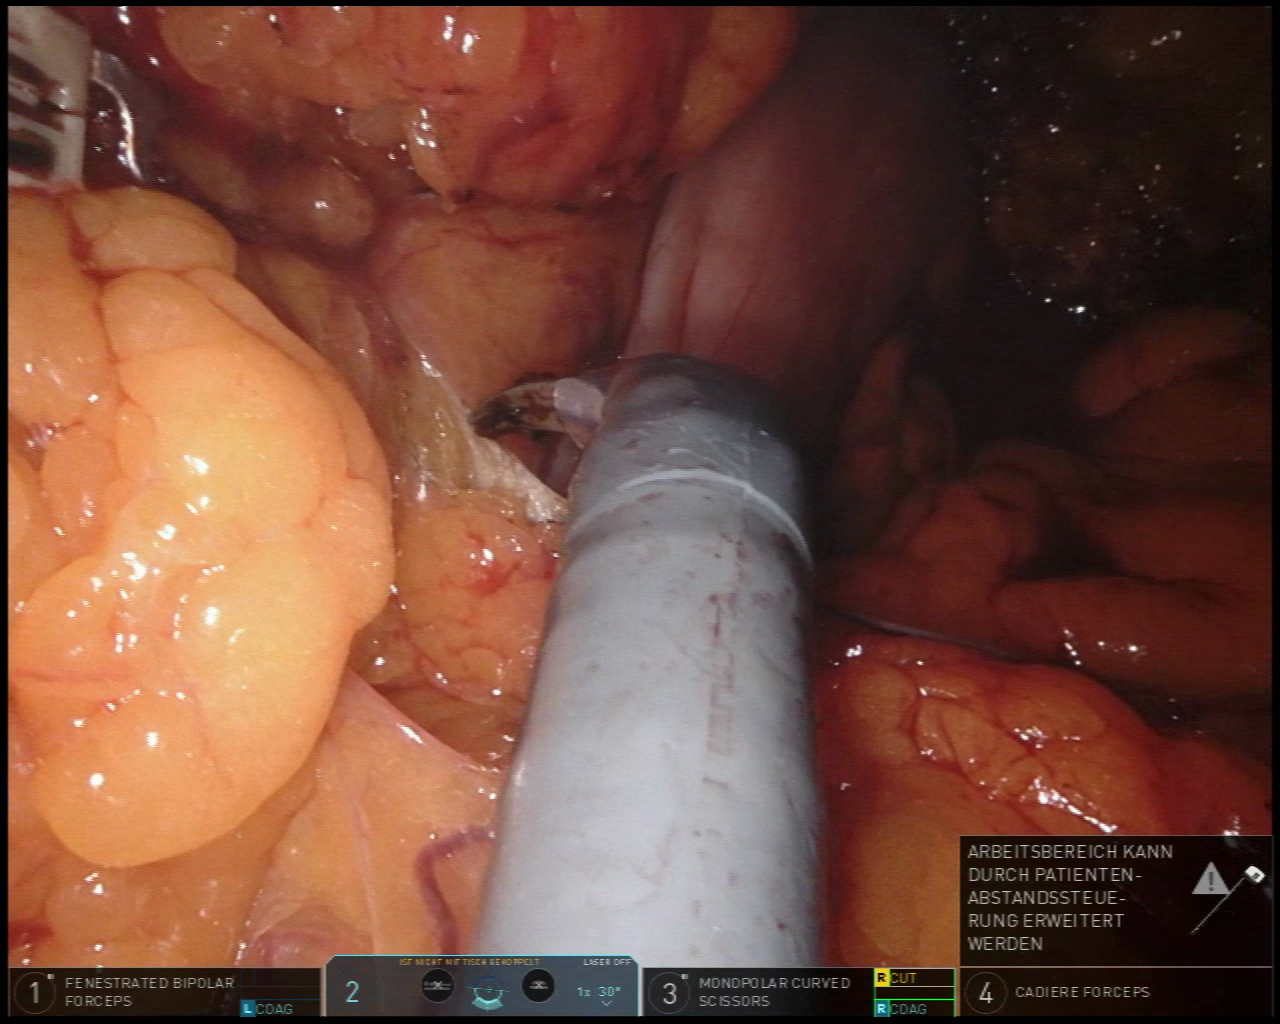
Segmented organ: stomach
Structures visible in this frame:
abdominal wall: no
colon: no
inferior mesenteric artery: no
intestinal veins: no
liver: no
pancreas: no
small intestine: no
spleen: no
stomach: yes
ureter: no
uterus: no
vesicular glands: no